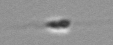
Label: flagellate_morphotype3